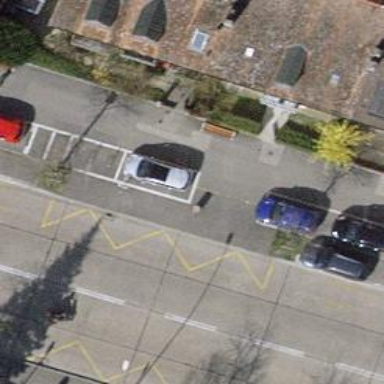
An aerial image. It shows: Bicycle parking area with stands.